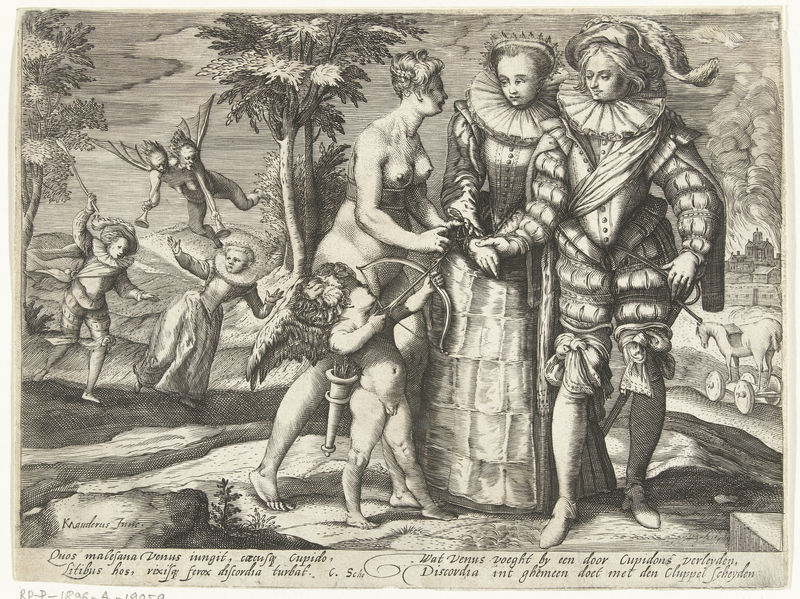
Titel: Venus, Amor en Discordia
Künstler: Gillis van Breen
Standort: Amsterdam
Institution: Rijksmuseum
Schlagwörter: baum, feder, feuer, flügel, mann, nackt, bäume, frauen, stadt, frau, kleid, bild, paar, pferd, engel, putte, holzschnitt, schrift, bogen, querformat, inschrift, nackte, paradies, schwarzweiss, beschriftung, teufel, venus, amor, kupferstich, vertreibung, pfeil, drache, jagen, cupido, armor, txt